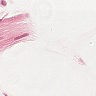
Metastatic tissue present: no